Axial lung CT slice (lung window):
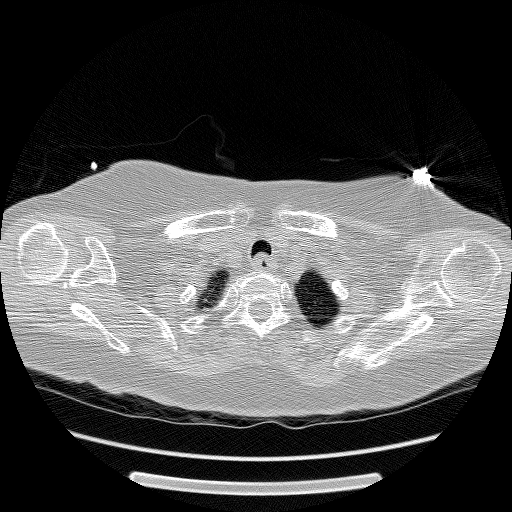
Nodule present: no